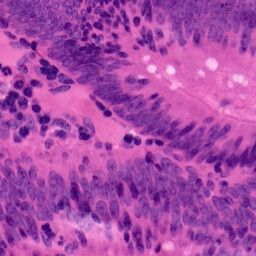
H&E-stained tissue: Colon